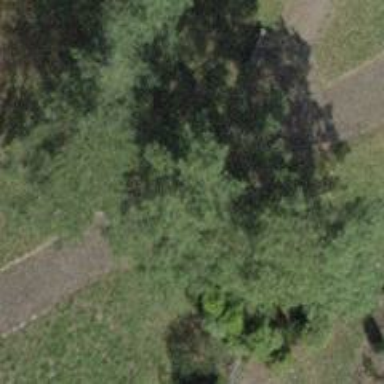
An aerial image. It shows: Needle-leaved tree in natural setting.